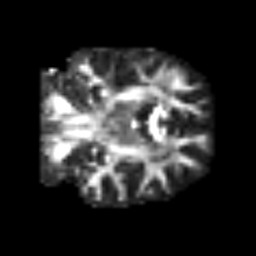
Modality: FA
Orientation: coronal
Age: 55
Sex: male
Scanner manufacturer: siemens
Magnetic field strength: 3 T
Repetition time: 3.2 s
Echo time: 0.081 s